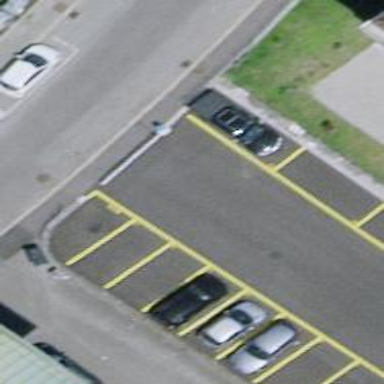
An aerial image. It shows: Lift gate barrier.